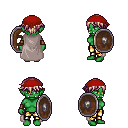
a pixel art fantasy rpg character, female body template, orc, green skin, gray cape, gold greaves, white blonde short bangs hairstyle, red bandana, cloth bracers, shield, four views (front, back, left, right), 2x2 character sprite sheet, small pixel art, hard edges, no anti-aliasing